Interaction volume radius: 10 \u00c5
Interaction volume height: 10 \u00c5
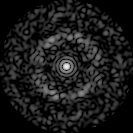
Disorder parameter: 0.802